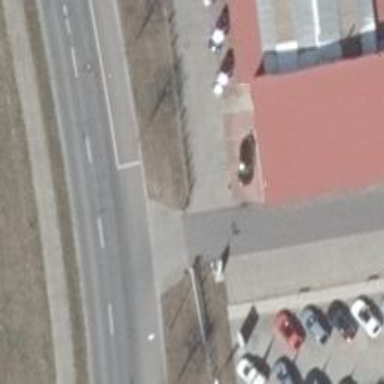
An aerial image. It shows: Car repair shop.